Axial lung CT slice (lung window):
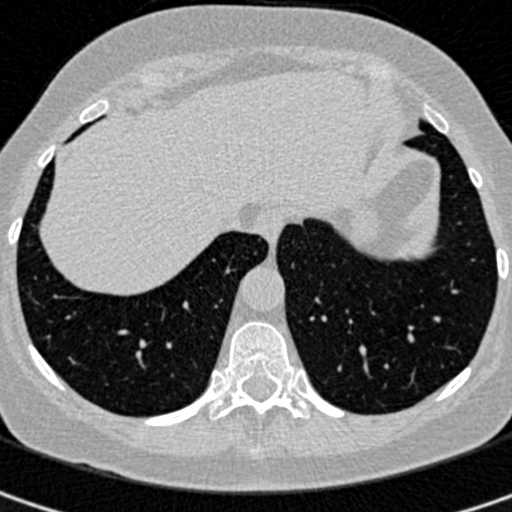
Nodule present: no